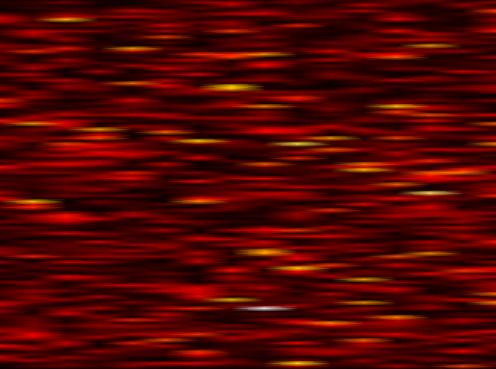
Label: OFDM